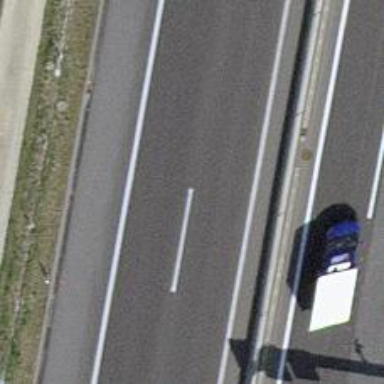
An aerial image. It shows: Asphalt motorway.